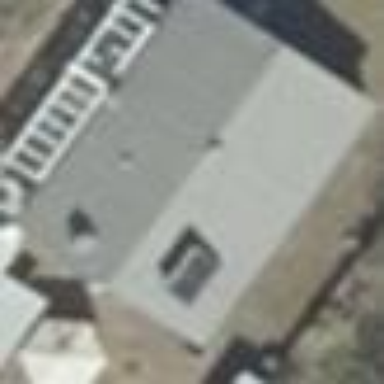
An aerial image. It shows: House with hipped roof.